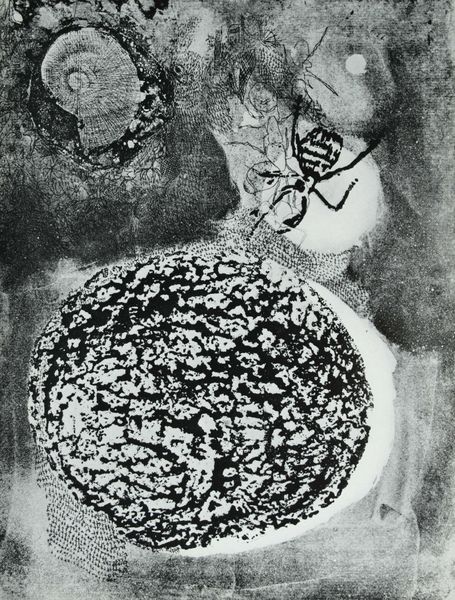
Titel: Blatt ohne Text aus: René de Solier: "Contre-Terre"
Künstler: Germaine Richier
Schlagwörter: körper, mann, schatten, wasser, grau, licht, mund, männer, nase, schwarz, weiss, zeichnung, blick, tiere, muster, anzug, gesicht, bild, auge, schulter, kreis, rund, beine, papier, abstrakt, modern, grafik, graphik, rand, white, black, gray, ernst, brot, max ernst, abstrahiert, dada, kohle, druck, lithographie, stich, lithografie, bleistift, insekten, löcher, muschel, brotlaib, insekt, schnecke, käfer, nautilus, abdruck, netz, fladen, max, zeichnug, spinne, round, strukturen, irre, kleis, toll, grhirn, kuhfladen, spider, snail, ants, wasp spider